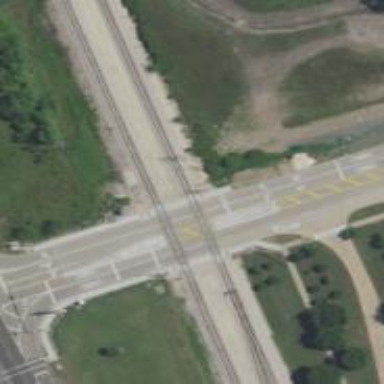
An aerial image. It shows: Railway crossing.